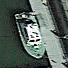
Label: civil